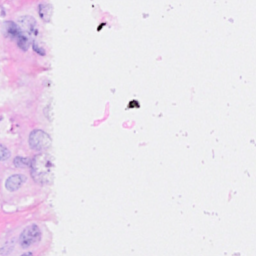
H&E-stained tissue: Breast